Interaction volume radius: 5 \u00c5
Interaction volume height: 10 \u00c5
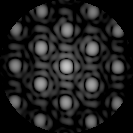
Disorder parameter: 0.1647